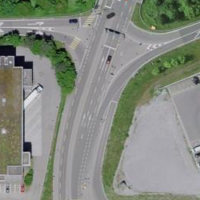
EUNIS habitat code: 57
Species observed at this site:
Chorthippus biguttulus
Symphoricarpos albus